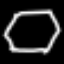
Label: octagon